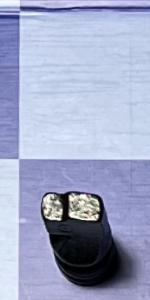
Label: Knight_Black